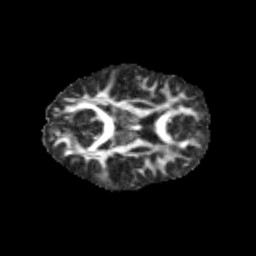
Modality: FA
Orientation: axial
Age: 10
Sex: female
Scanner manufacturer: siemens
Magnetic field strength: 3 T
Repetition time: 3.8 s
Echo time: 0.07 s